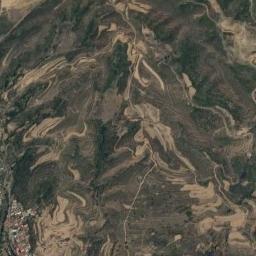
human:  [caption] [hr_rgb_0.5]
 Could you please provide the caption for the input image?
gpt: Eighty percent of the area on this mountain is covered by vegetation .

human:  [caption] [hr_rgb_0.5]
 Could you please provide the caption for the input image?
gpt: There is not the even mountain .

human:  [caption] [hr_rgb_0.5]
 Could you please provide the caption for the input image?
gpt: The mountain is consist of half of black soil and half of yellow soil .

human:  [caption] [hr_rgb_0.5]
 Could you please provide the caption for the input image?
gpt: The folded mountain consists of some ridges and valleys and a town is next to the mountain .

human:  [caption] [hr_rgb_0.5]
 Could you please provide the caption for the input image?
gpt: There are some rivers and farmlands on the brown mountain .